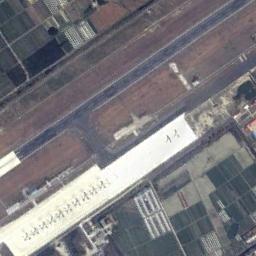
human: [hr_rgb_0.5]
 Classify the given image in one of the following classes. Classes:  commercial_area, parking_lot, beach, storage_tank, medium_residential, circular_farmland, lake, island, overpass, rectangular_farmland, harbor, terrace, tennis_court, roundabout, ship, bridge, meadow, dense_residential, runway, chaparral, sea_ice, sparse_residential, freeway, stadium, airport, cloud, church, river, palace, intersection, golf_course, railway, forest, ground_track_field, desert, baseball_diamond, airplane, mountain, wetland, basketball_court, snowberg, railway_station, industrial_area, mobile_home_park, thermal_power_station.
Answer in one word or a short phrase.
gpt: airport